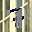
Label: 7